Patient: sex M, age 65
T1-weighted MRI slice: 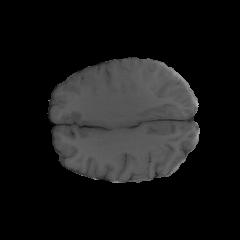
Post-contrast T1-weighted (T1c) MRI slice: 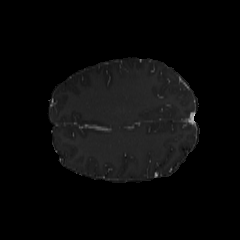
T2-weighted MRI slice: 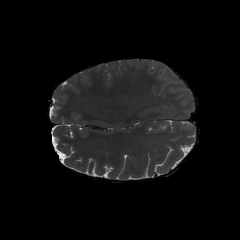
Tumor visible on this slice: no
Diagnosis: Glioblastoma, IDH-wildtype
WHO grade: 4